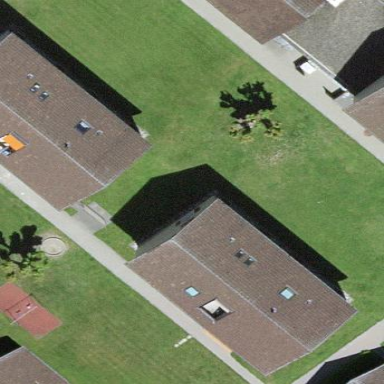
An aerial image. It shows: Residential building.